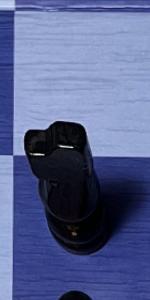
Label: Knight_Black